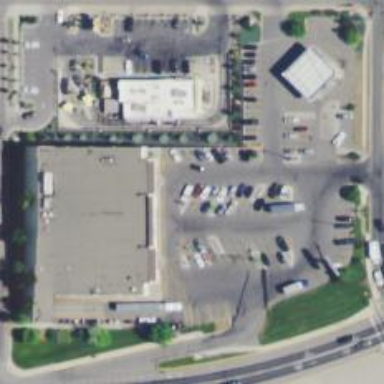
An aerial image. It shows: Retail area.